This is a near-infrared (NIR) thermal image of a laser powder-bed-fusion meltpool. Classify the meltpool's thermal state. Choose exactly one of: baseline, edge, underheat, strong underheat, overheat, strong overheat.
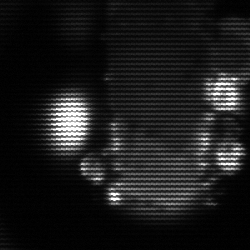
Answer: strong underheat